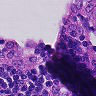
Metastatic tissue present: no